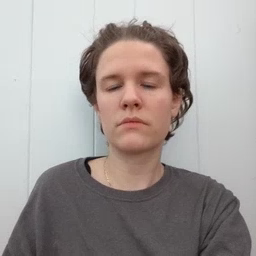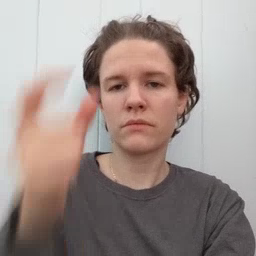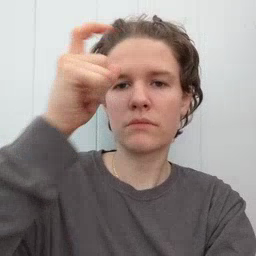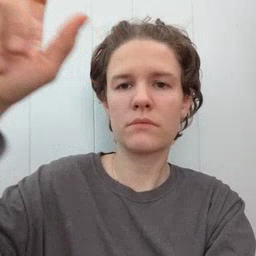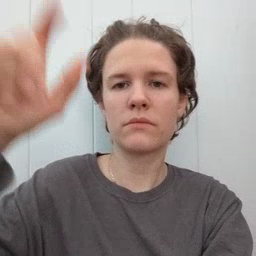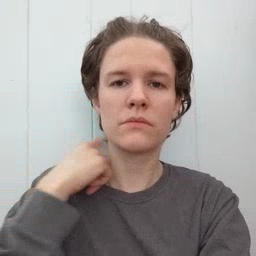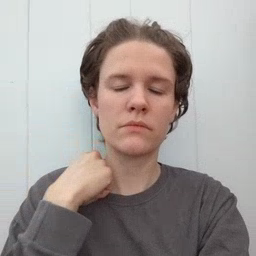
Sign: moon